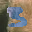
Label: 3